Question: I'm having trouble with changing the background color of tkinter's option menus. When I say background, I am not talking about the color of the option menu, but the color of its actual background. My tkinter window's background is gray, so when I add an option menu, it is surrounded by a few wite pixels. This doesn't happen with button or anything else that I'm aware of. Is there a way to fix this ?
Here is an image of the problem:

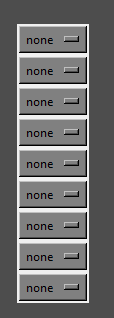
Answer: Okay everyone I found out how to do it by printing the option menu's config and looking through all the parameters. Turns out I had to add this:
'''
<widget ref>.config(bg = "gray", highlightthickness = 0)
'''